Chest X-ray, AP view. Patient: 66 years old, sex F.
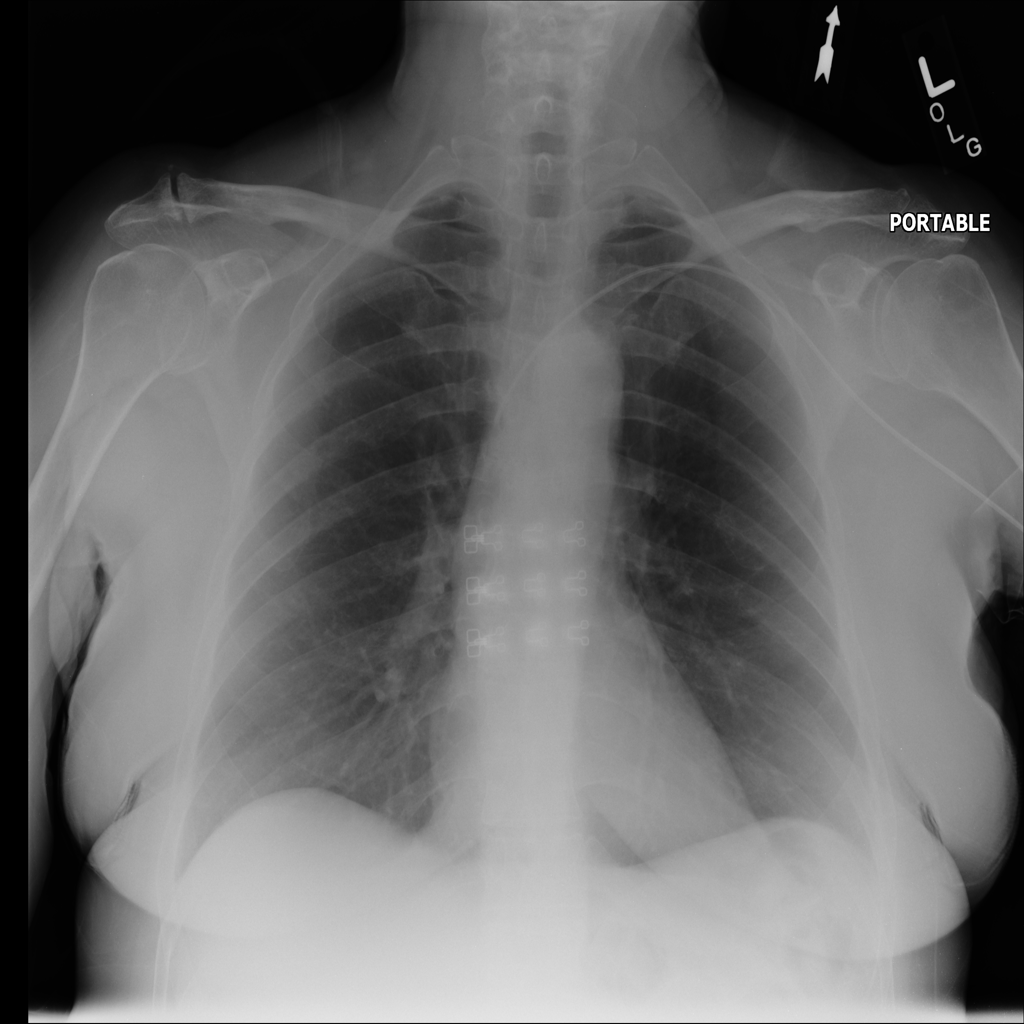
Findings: No Finding